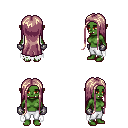
a pixel art fantasy rpg character, female body template, orc, green skin, white tattered cape, white pants, white blonde extra-long hairstyle, metal gloves, four views (front, back, left, right), 2x2 character sprite sheet, small pixel art, hard edges, no anti-aliasing